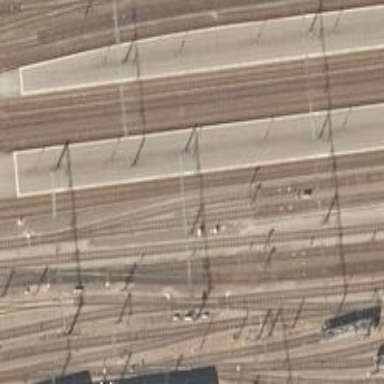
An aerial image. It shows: Railway signal.